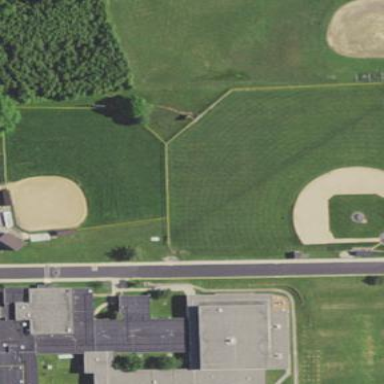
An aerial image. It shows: Baseball pitch for leisure land activities.